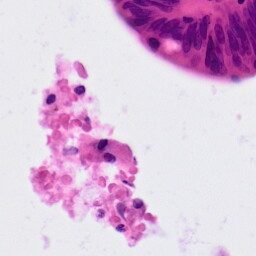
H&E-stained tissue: Colon